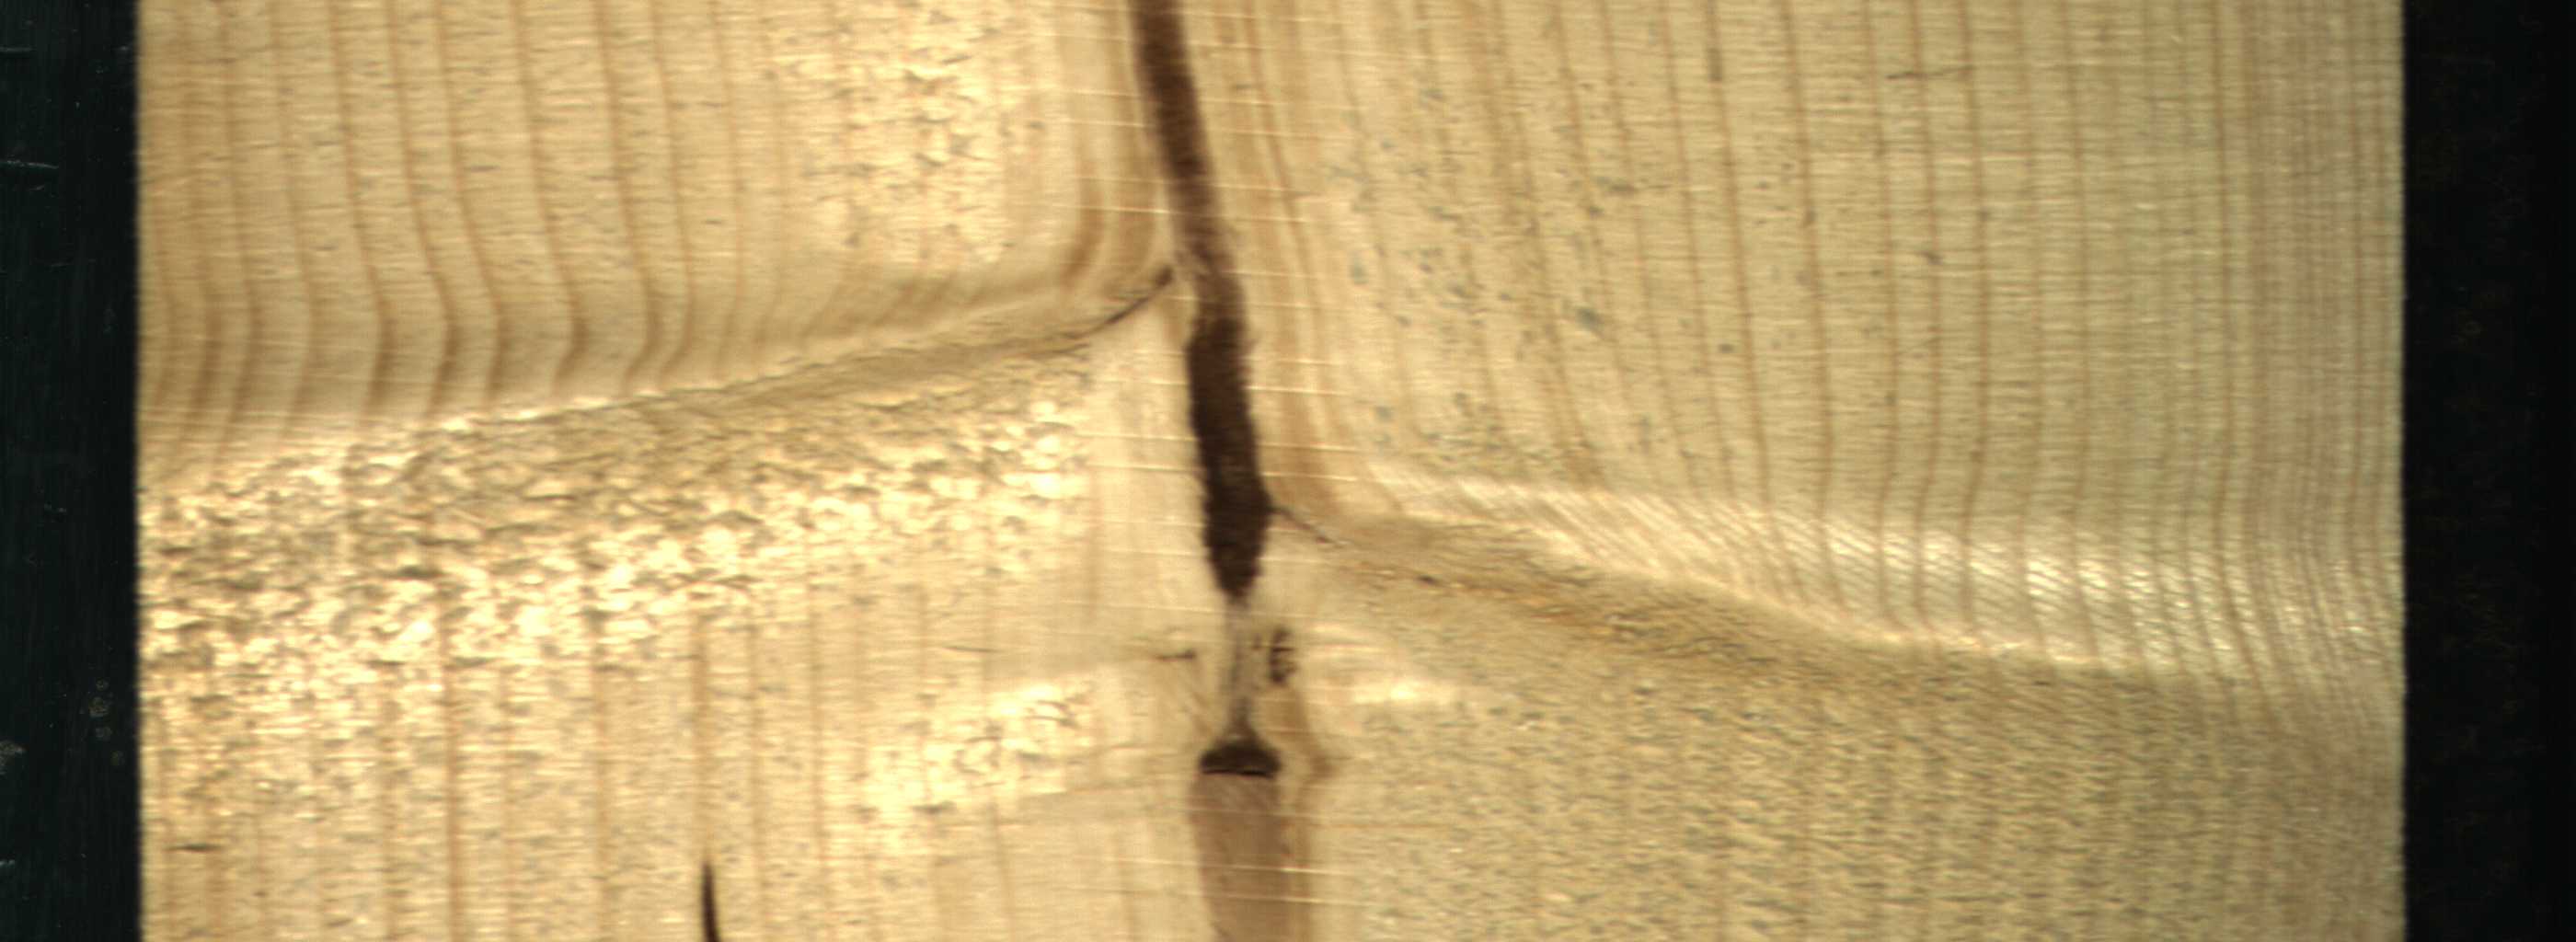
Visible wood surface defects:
Marrow
Marrow
resin